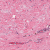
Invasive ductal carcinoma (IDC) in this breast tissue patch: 0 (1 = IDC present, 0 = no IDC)